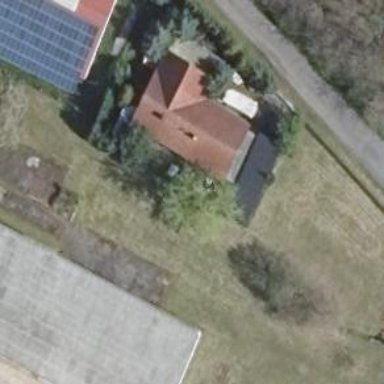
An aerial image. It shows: Gabled house with red roof oriented along direction.